Field crop: maize
Growth stage: 2
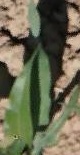
Species: maize